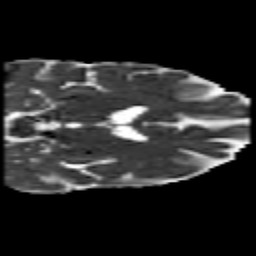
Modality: MD
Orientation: coronal
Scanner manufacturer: siemens
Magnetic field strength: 3 T
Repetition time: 6.8 s
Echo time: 0.093 s